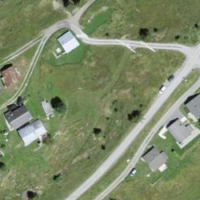
EUNIS habitat code: 23
Species observed at this site:
Chamaenerion angustifolium
Convolvulus arvensis
Erebia aethiops
Sedum album